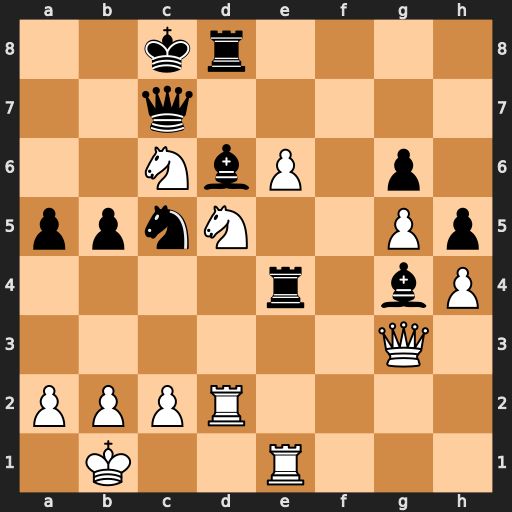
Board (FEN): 2kr4/2q5/2NbP1p1/ppnN2Pp/4r1bP/6Q1/PPPR4/1K2R3
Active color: w
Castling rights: -
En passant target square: -
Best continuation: Nxc7 Bxg3 Rxd8+ Kxc7 Rxe4